Interaction volume radius: 5 \u00c5
Interaction volume height: 15 \u00c5
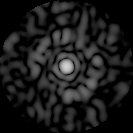
Disorder parameter: 0.7944